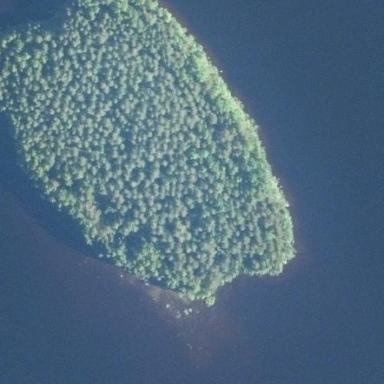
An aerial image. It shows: Islet.